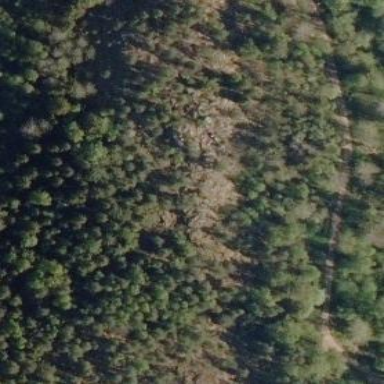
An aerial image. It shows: Landscape of bare rock.